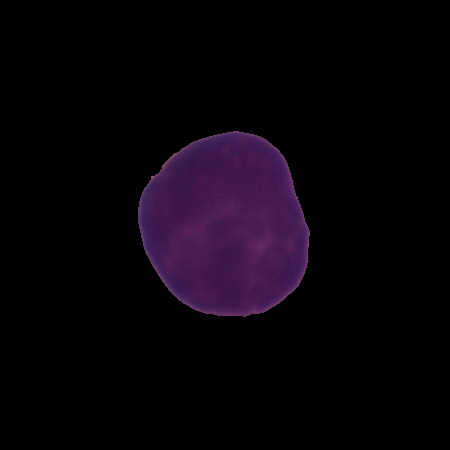
Label: healthy